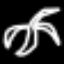
Label: palm tree